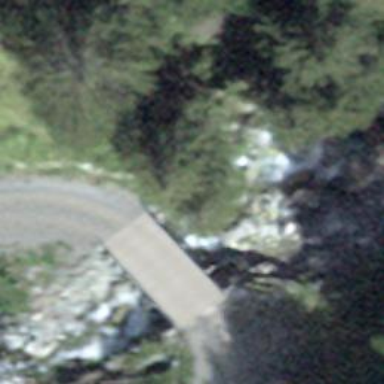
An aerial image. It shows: Gravel track crossing bridge with grade 2 track type.